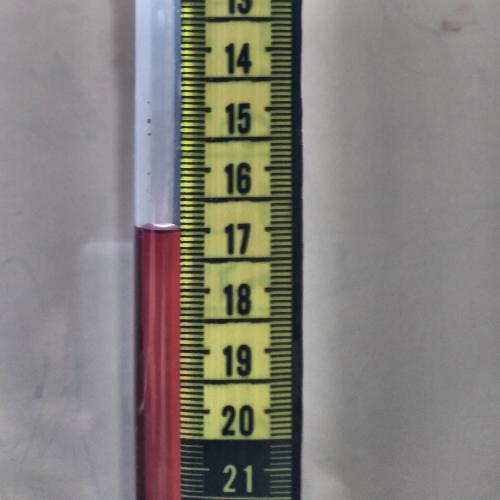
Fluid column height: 17.0 cm